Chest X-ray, PA view. Patient: 30 years old, sex F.
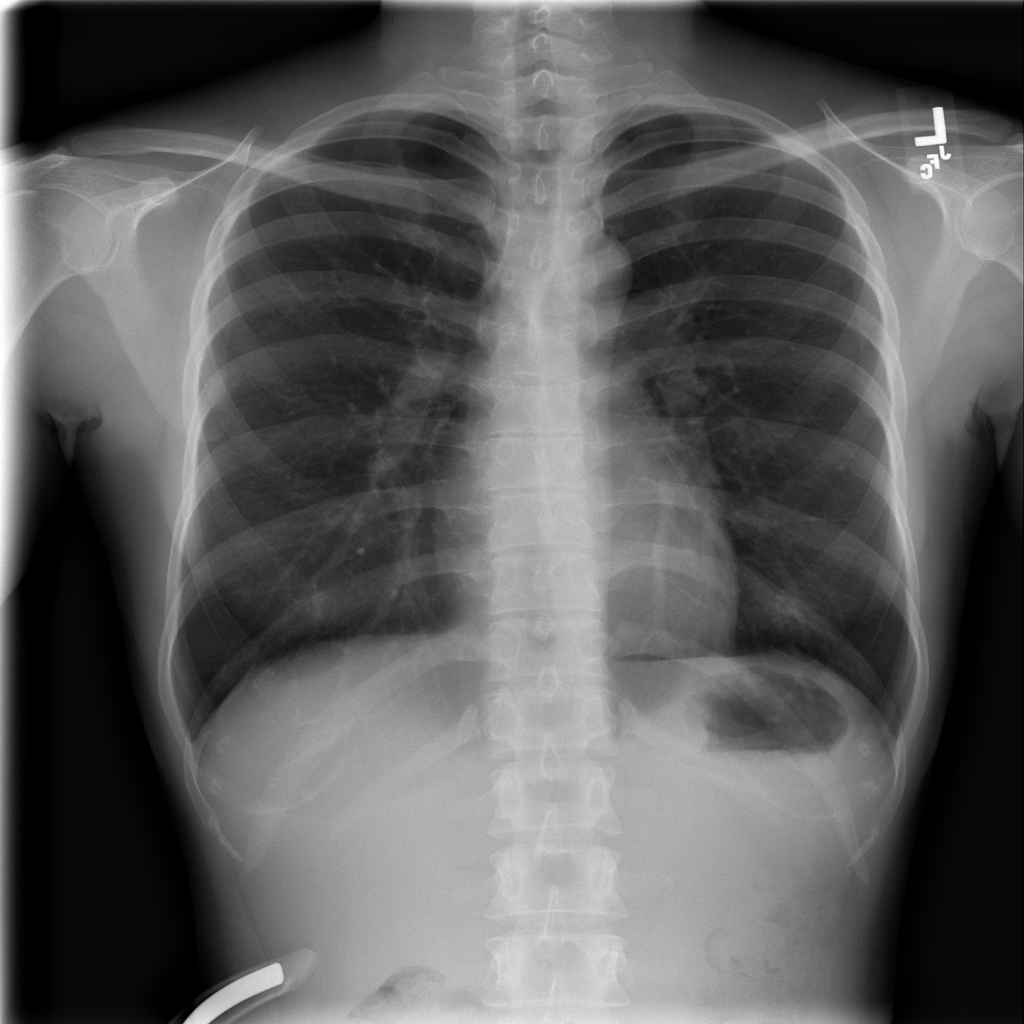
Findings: No Finding